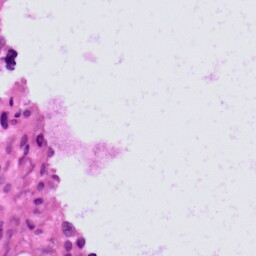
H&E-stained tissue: Skin